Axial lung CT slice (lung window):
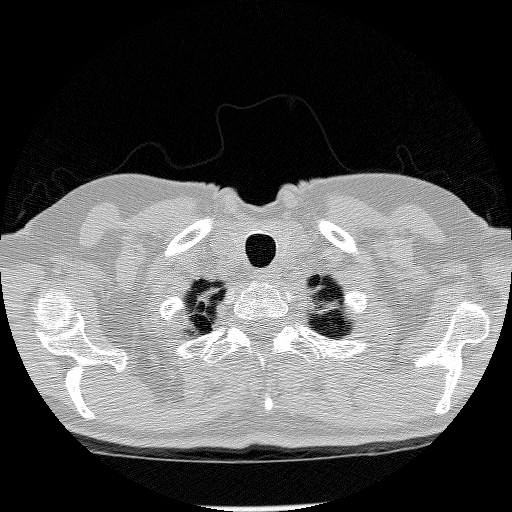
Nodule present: no